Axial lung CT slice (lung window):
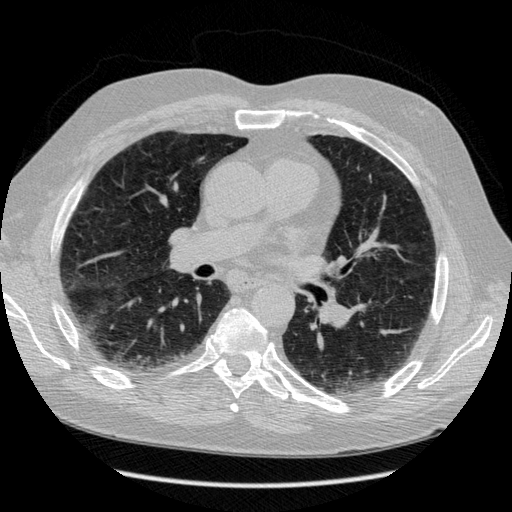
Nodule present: no